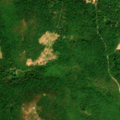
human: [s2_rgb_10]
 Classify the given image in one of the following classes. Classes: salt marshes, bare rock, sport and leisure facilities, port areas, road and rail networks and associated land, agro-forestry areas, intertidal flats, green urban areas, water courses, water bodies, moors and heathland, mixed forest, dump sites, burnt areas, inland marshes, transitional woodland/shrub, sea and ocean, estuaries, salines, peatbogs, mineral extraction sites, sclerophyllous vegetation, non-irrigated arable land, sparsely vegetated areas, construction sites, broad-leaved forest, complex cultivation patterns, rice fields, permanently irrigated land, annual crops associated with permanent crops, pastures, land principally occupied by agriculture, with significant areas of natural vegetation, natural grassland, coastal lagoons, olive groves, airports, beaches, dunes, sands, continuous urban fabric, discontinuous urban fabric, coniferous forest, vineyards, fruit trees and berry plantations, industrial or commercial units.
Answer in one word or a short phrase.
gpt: broad-leaved forest, transitional woodland/shrub